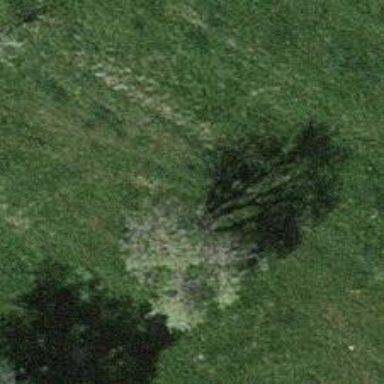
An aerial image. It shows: Beautiful tree in nature.